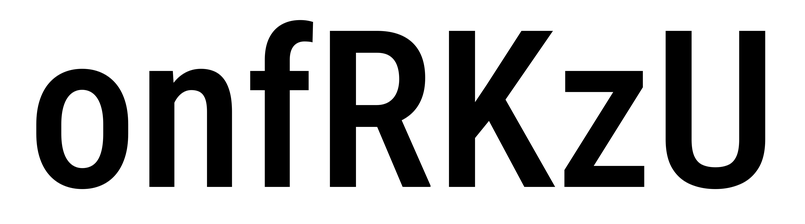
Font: Roboto_Condensed_Medium